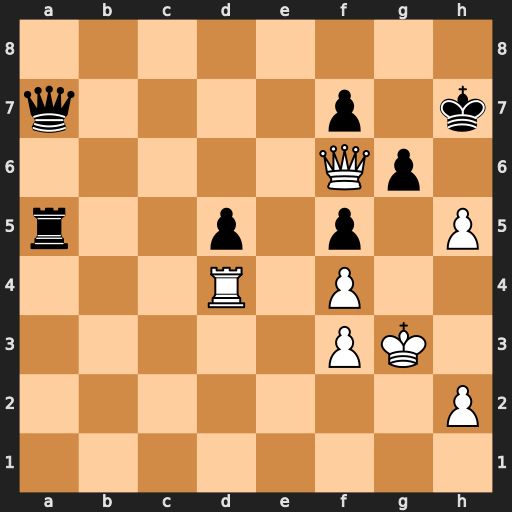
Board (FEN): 8/q4p1k/5Qp1/r2p1p1P/3R1P2/5PK1/7P/8
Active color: w
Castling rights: -
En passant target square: -
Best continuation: h6 Qxd4 Qxd4